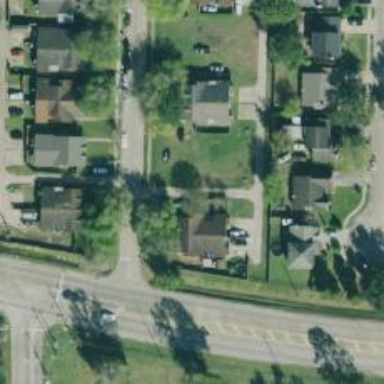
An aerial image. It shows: Alley classified as service road.